Question: I am pretty new to the MEAN stack and am trying to send the values from a content form that is processed by Angular JS on the front-end and then passed to Express on the backend to be sent as an email by Nodemailer.
I am having issues with the routing from Angular to Express and the documentation seems to be pretty sparse for this stack. Also I am assuming I would use node mailer to send the email, any info or best practices on that would also be appreciated.
My app.js
'''
var express = require('express');
var routes = require('./routes');
var user = require('./routes/user');
var contact = require('./routes/contact'); // Contact Form
var http = require('http');
var path = require('path');
var app = express();
var nodemailer = require("nodemailer");
// all environments
app.set('port', process.env.PORT || 3000);
app.set('views', path.join(__dirname, 'views'));
app.set('view engine', 'jade');
app.use(express.favicon());
app.use(express.logger('dev'));
app.use(express.json());
app.use(express.urlencoded());
app.use(express.methodOverride());
app.use(app.router);
app.use(express.static(path.join(__dirname, 'public')));
// development only
if ('development' == app.get('env')) {
app.use(express.errorHandler());
}
app.get('/', routes.index);
app.get('/users', user.list);
app.post('/contact', contact.process); // Contact form route
http.createServer(app).listen(app.get('port'), function(){
console.log('Express server listening on port ' + app.get('port'));
});
'''
My contact.js
'''
exports.post('/contact', function(req, res) {
console.log('I Made it to Express');
process(req, res);
});
'''
My Angular Controller
'''
app.controller('contactController', function($scope, $http, $location) {
$scope.formData = {};
$scope.processForm = function() {
console.log('Im in the controller');
// Trigger validation flag.
$scope.submitted = true;
$http.post('/contact', {
name: $scope.formData.name,
email: $scope.formData.email,
message: $scope.formData.message
}).success(function(data, status, headers, config) {
if(data.success){
$location.path('/');
}else {
//do something about the error
}
});
};
});
'''
And finally my Angular app
'''
'use strict';
var app = angular.module('app', ['ngRoute']).config(function($routeProvider, $locationProvider) {
// Route: Default Widget View
$routeProvider.when('/contact', {
controller: 'contactController'
});
});
'''
The error I am seeing is in the contact.js - TypeError: Object # has no method 'post'
Here is my folder structure:

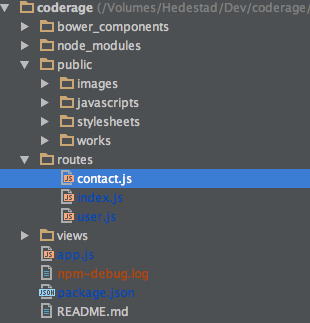
Answer: Though the previous answer is accepted, I'd like to address the reason for the error.
Your 'contact.js' should've looked like
'''
function process(req, res) {
//handle request here
}
exports.process = process;
'''
Reason for the error is in 'contact.js' you dont have 'post' method defined in 'exports'. So you cannot call it. what you want is the above code.